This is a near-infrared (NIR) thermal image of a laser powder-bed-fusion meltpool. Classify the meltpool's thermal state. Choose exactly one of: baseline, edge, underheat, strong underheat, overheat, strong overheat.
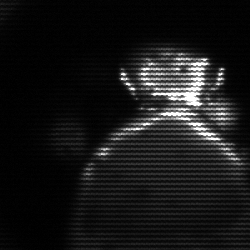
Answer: baseline